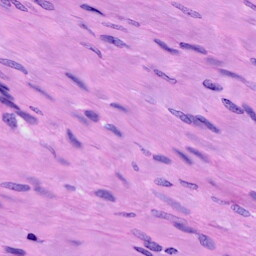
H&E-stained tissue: Cervix